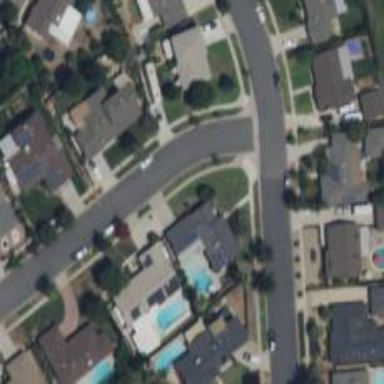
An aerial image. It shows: Residential road.